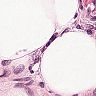
Metastatic tissue present: no